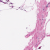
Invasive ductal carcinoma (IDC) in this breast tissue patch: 0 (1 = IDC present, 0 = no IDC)